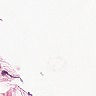
Metastatic tissue present: no